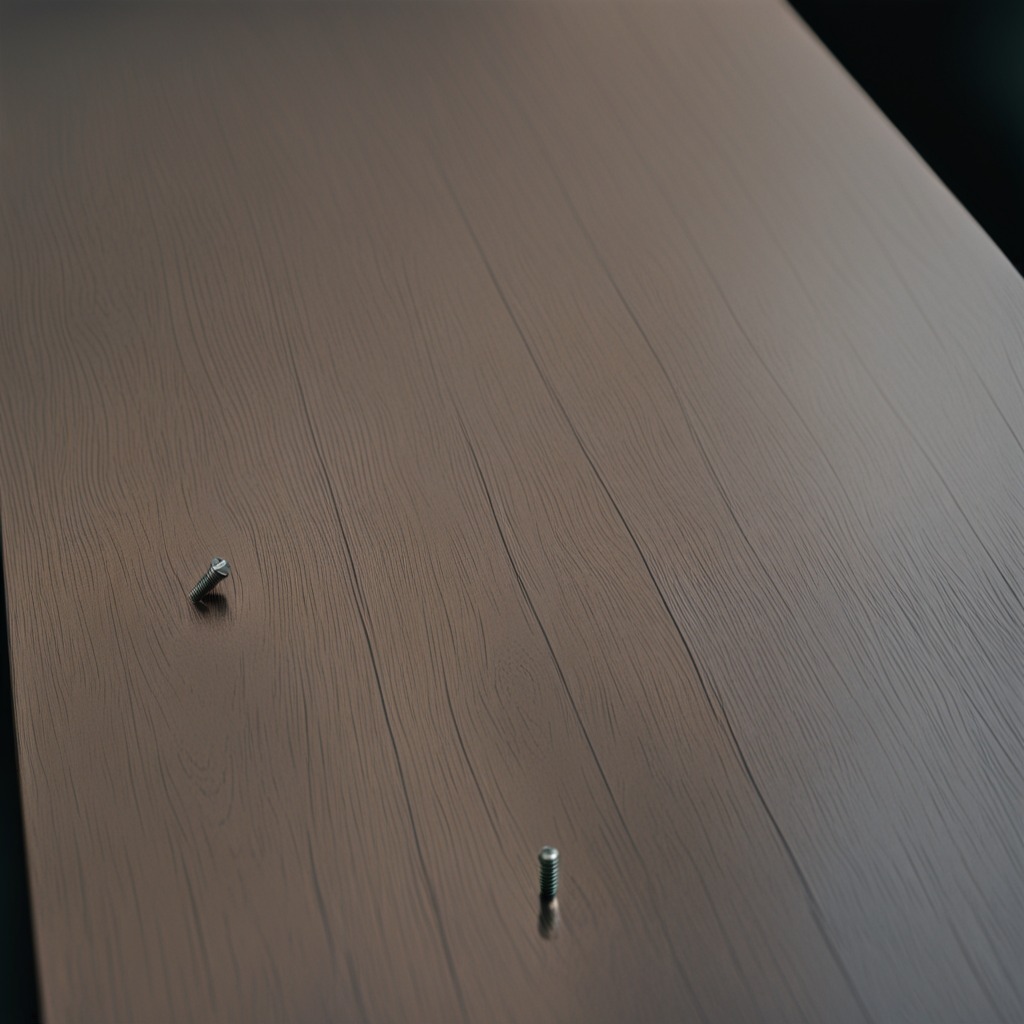
A metal screw is lying on the table.